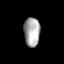
Tissue: lung
Cell type: Myeloid cells
Senescence score: 0.2422
Nuclear area (px): 460
Mean DAPI intensity: 167.859